Question: I've started learning Cocoa app development, and this simple problem is bugging me for hours, I'm sure it's something simple.
Problem:
I create a new OS X project. I drag NSScrollView on the window, then I drag a simple button within the scroll view.
When I run the program the button ( or any other content ) is hidden.

What am I missing here?
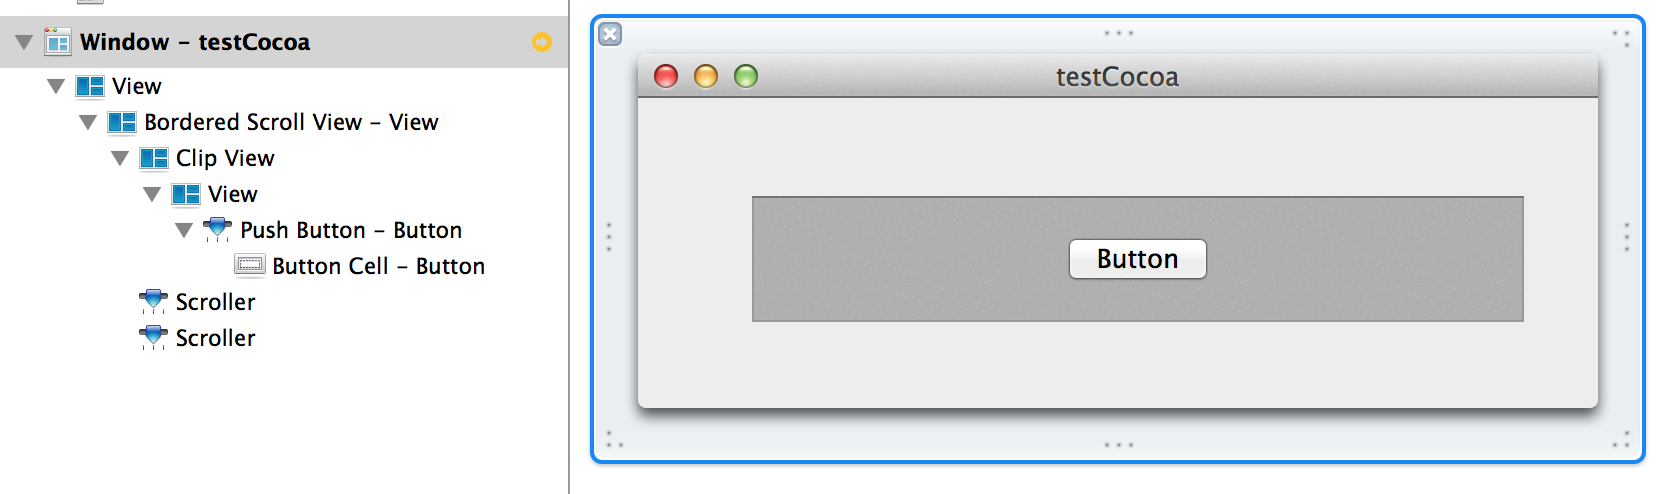
Answer: I created my own project and followed exactly the same steps you did, and I too got the same result.
My project navigator contained one warning regarding a "Misplaced View":
> : Frame for "Clip View" will be different at run time.Size will be (0, 0) at run time but is (181, 94) in the canvas.
<URL> indicates this is an issue with the new auto-layout functions Apple is pushing:
> Xcode5 defaults to using Auto-Layout. The warnings mean that some of
your UI elements do not have enough constraints set, so when you
manipulate the UI (for example resize the window) things may look
different than you intended.When you open 'MainMenu.xib' in Interface Builder, a yellow arrow
should appear in the component section. Click that arrow and a view
appears that explains the offending elements. Each has another yellow
element that brings up a context menu with suggested fixes.
I used a slightly different approach to correct the error: I used the menu option 'Editor > Resolve Auto Layout Issues > Add Missing Constraints in Window'. The warning disappeared and the final product built exactly to the visual spec laid out in Interface Builder.